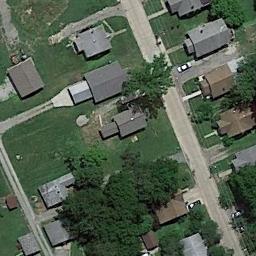
Label: residential